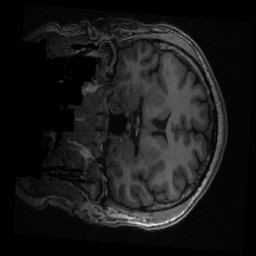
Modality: T1w
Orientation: coronal
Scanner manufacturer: ge
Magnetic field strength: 3 T
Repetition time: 0.008176 s
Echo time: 0.003184 s